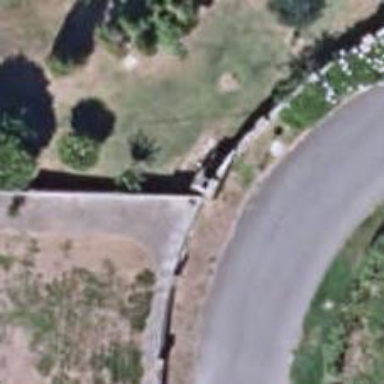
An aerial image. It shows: Wall is shown in the image.